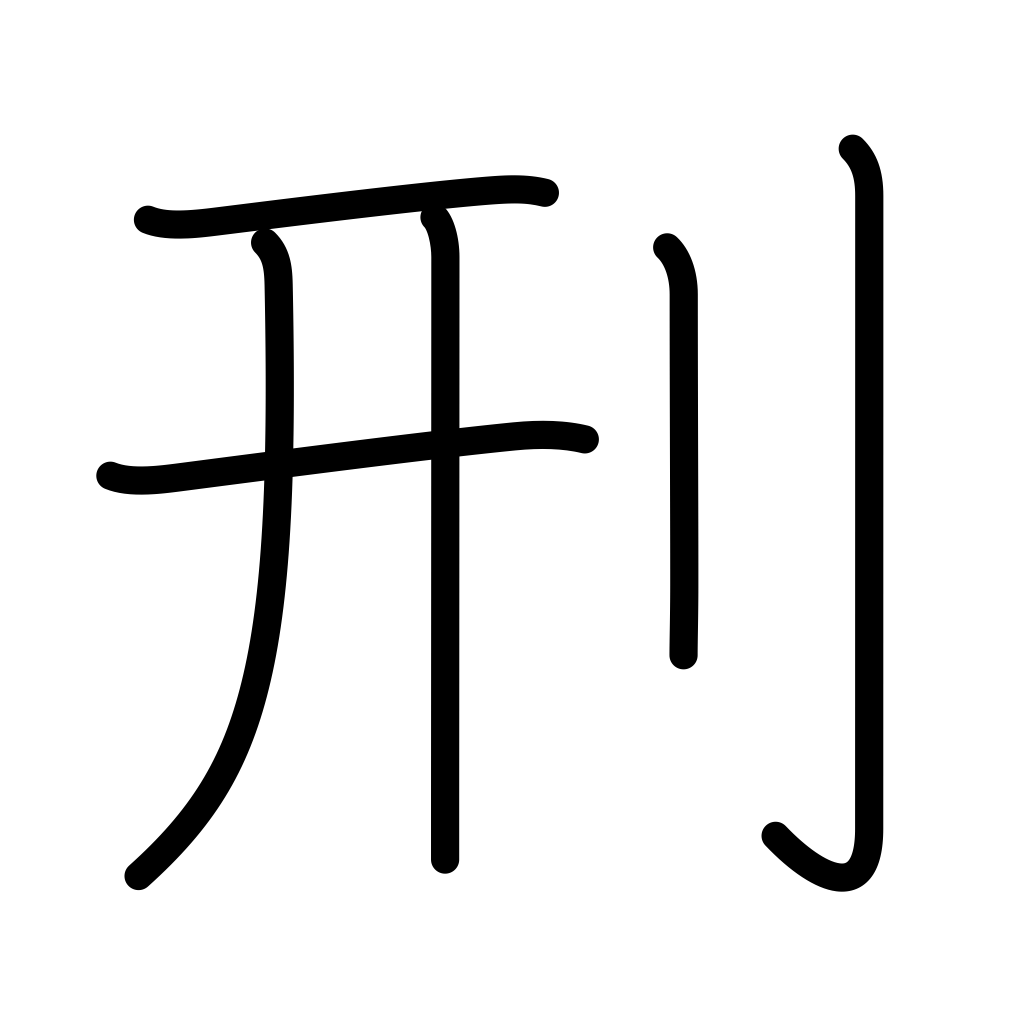
Meaning: punish, penalty, sentence, punishment